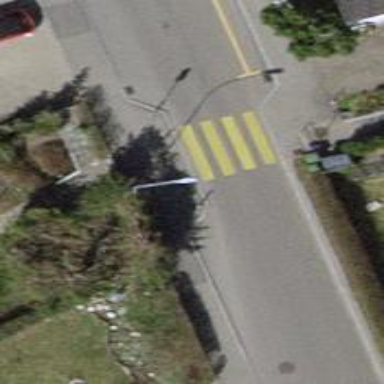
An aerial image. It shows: Uncontrolled zebra crossing with choker for traffic calming.